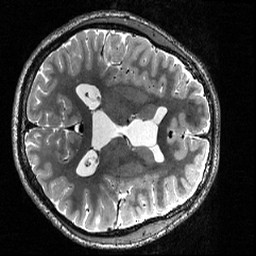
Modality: T2w
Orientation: axial
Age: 19
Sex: male
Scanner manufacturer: siemens
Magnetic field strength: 3 T
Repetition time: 3.2 s
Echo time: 0.56 s